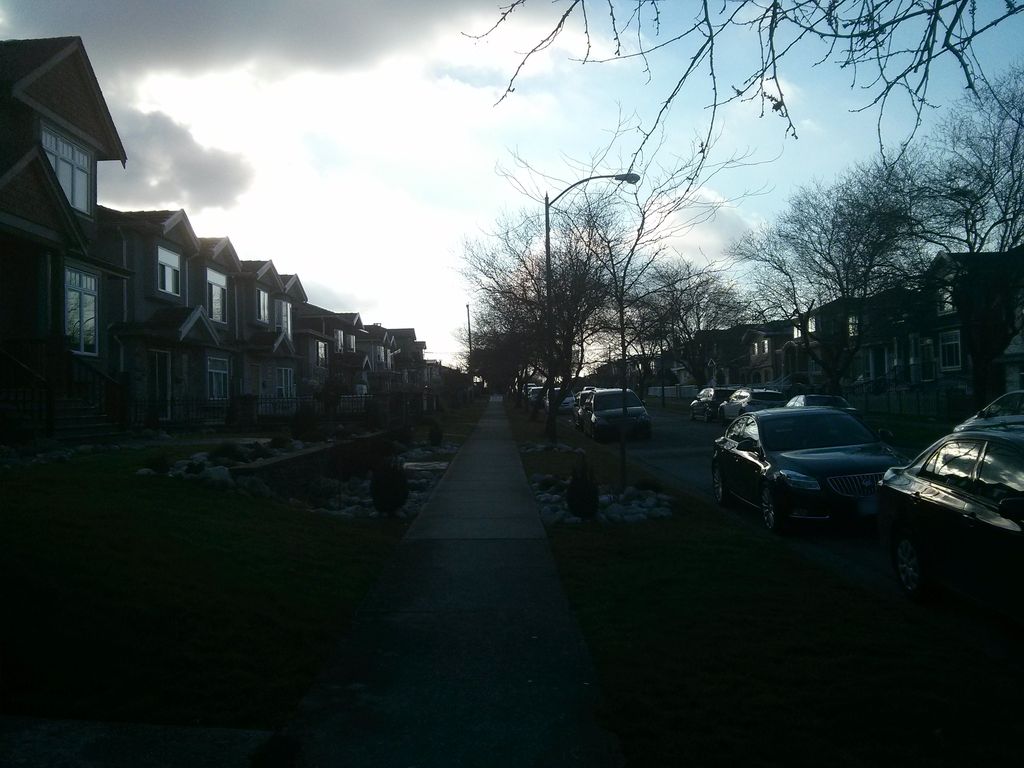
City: vancouver